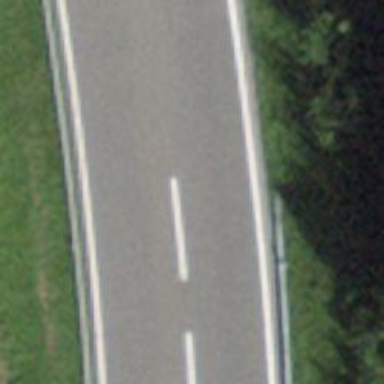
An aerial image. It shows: Asphalt motorroad with trunk classification.